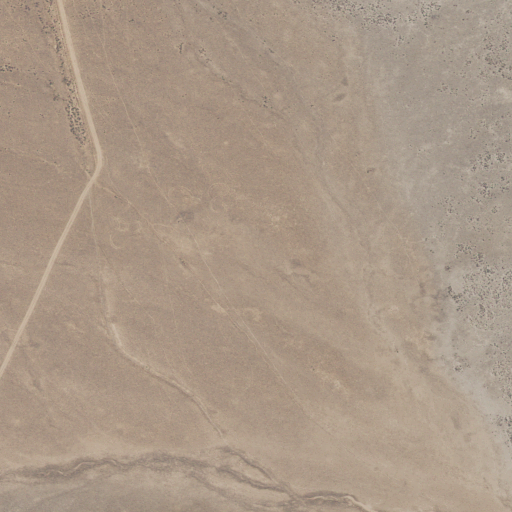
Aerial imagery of plain(s) in Utah named Frogs Flat containing only shrub